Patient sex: M
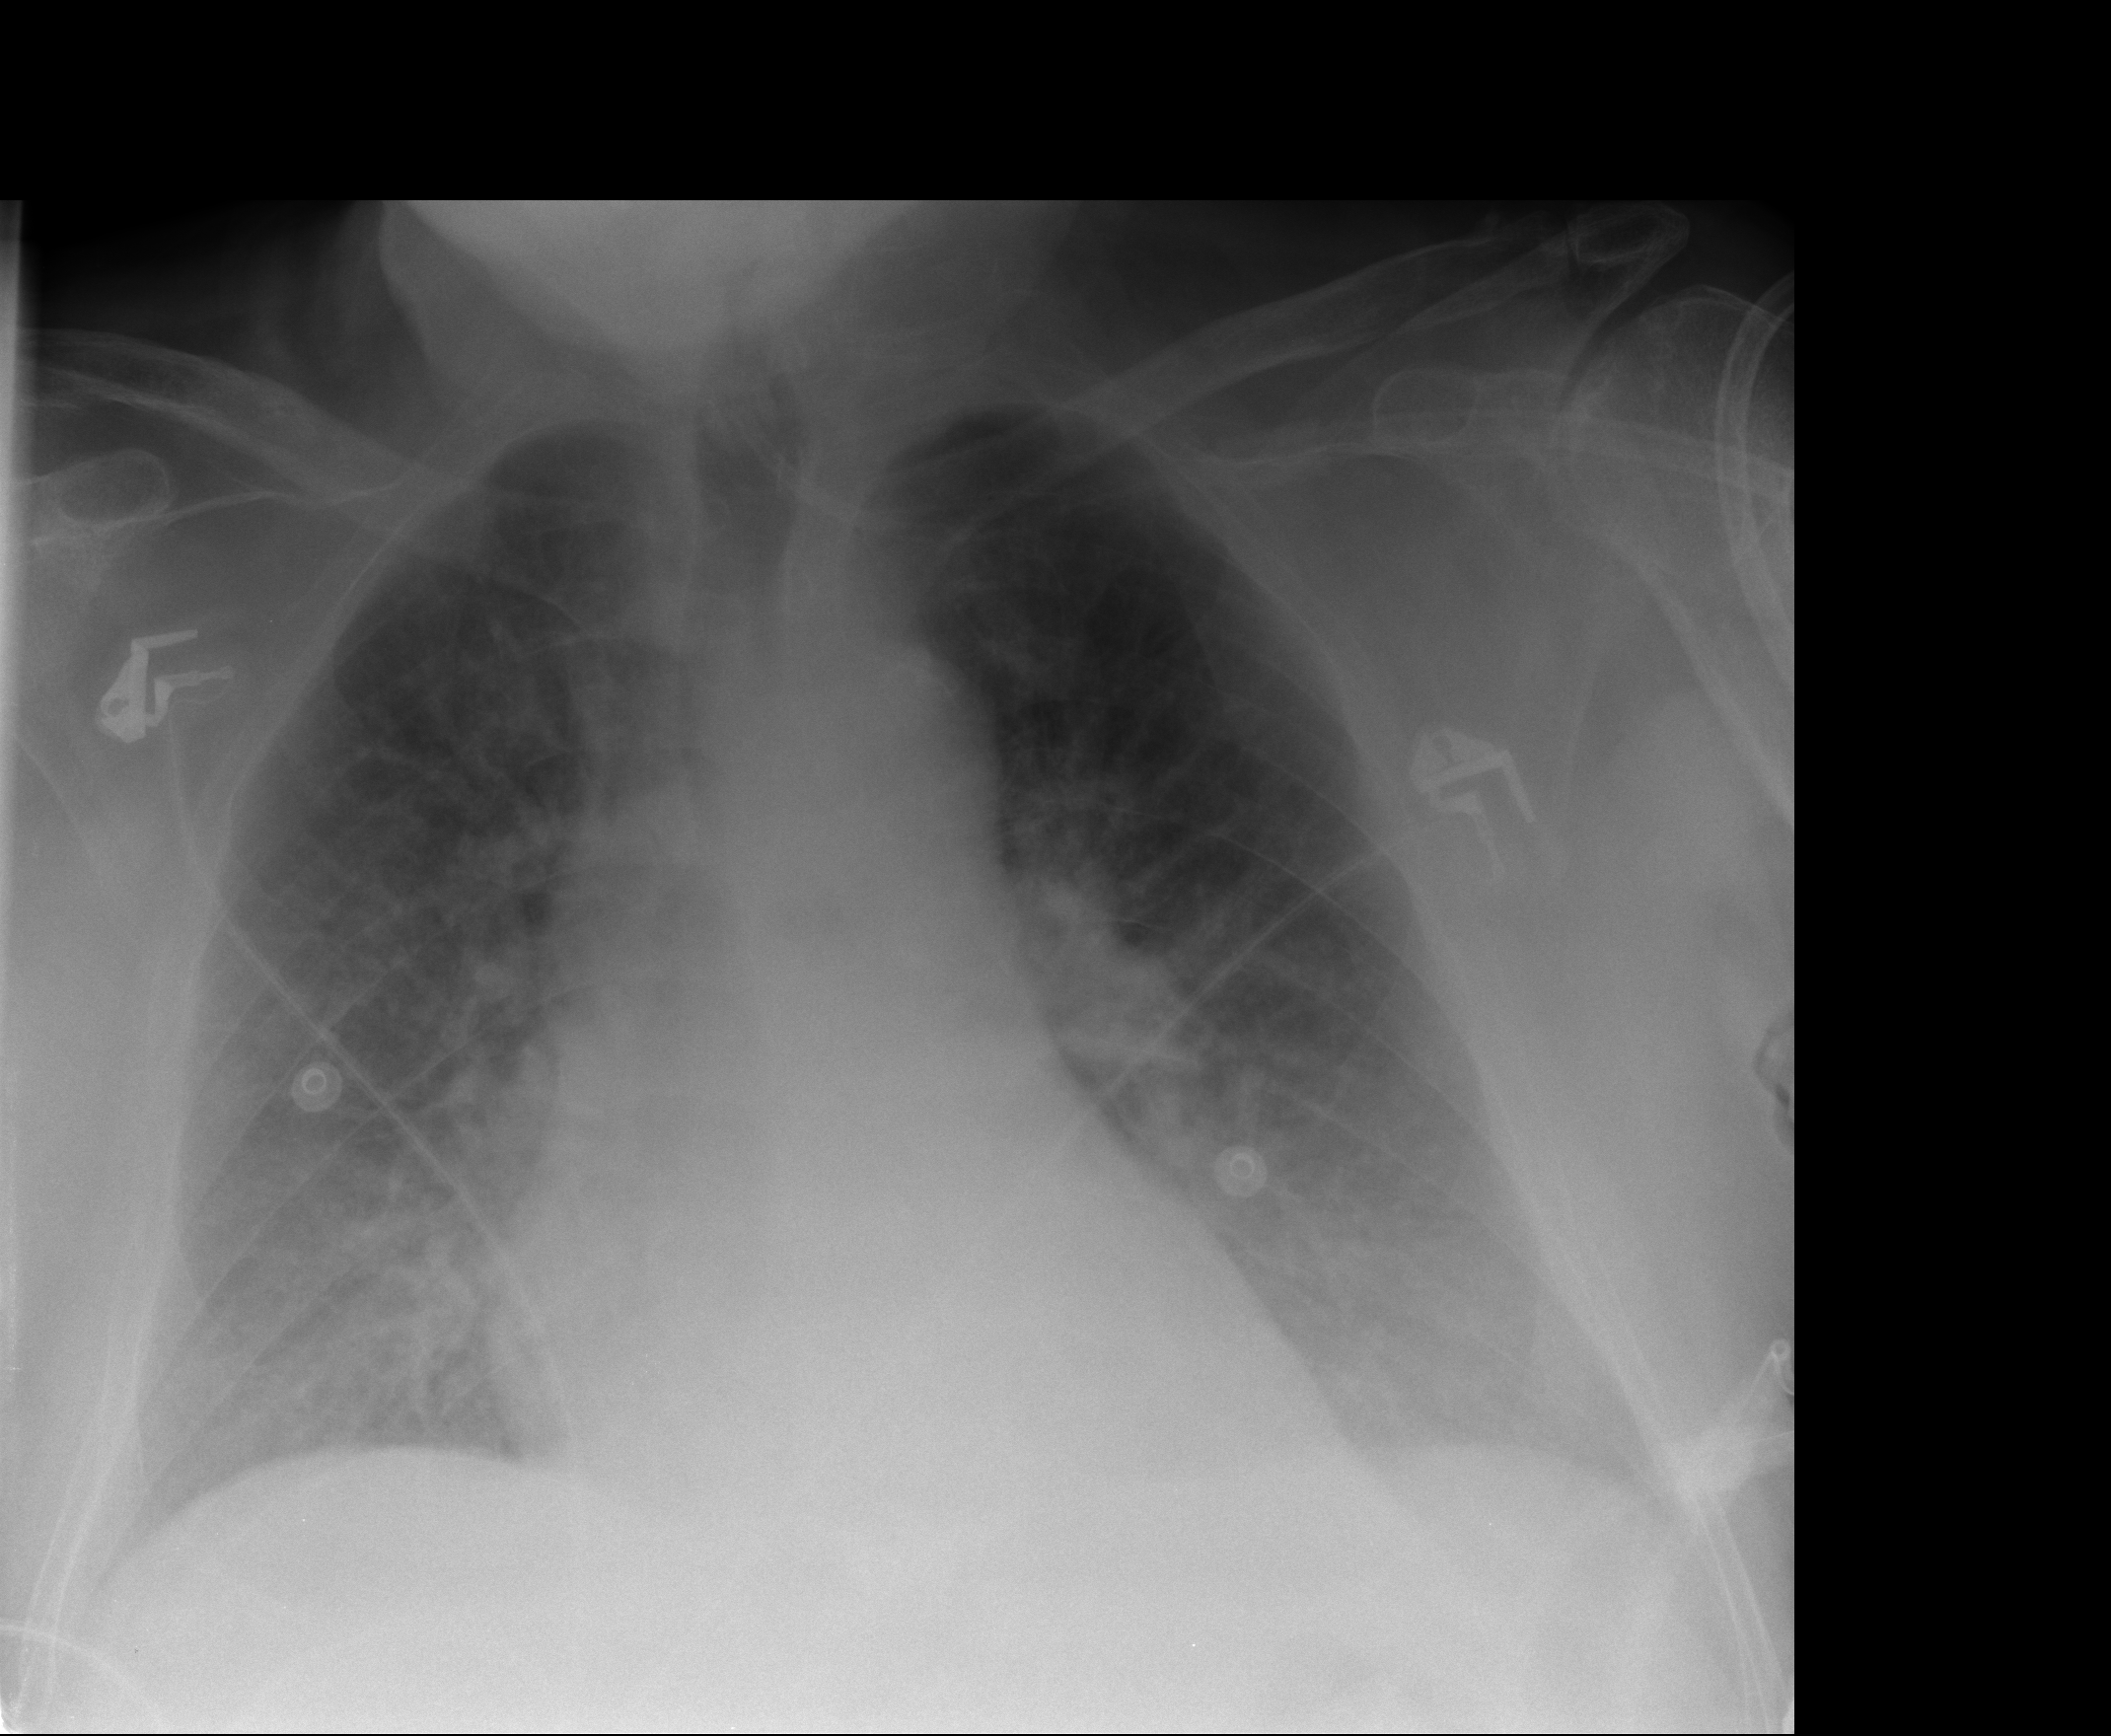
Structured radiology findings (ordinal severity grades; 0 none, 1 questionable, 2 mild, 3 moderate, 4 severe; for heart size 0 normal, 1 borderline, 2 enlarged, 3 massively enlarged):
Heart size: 0
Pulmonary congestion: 2
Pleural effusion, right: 0
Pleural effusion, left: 0
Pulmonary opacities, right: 1
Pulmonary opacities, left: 0
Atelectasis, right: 0
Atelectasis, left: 0